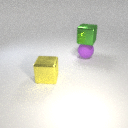
large yellow metal cube in front of large purple rubber sphere